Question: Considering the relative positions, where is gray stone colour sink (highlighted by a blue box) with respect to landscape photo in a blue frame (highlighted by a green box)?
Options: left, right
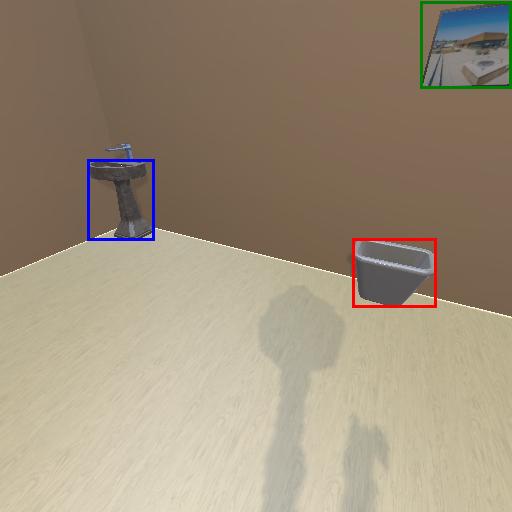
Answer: left